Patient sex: F
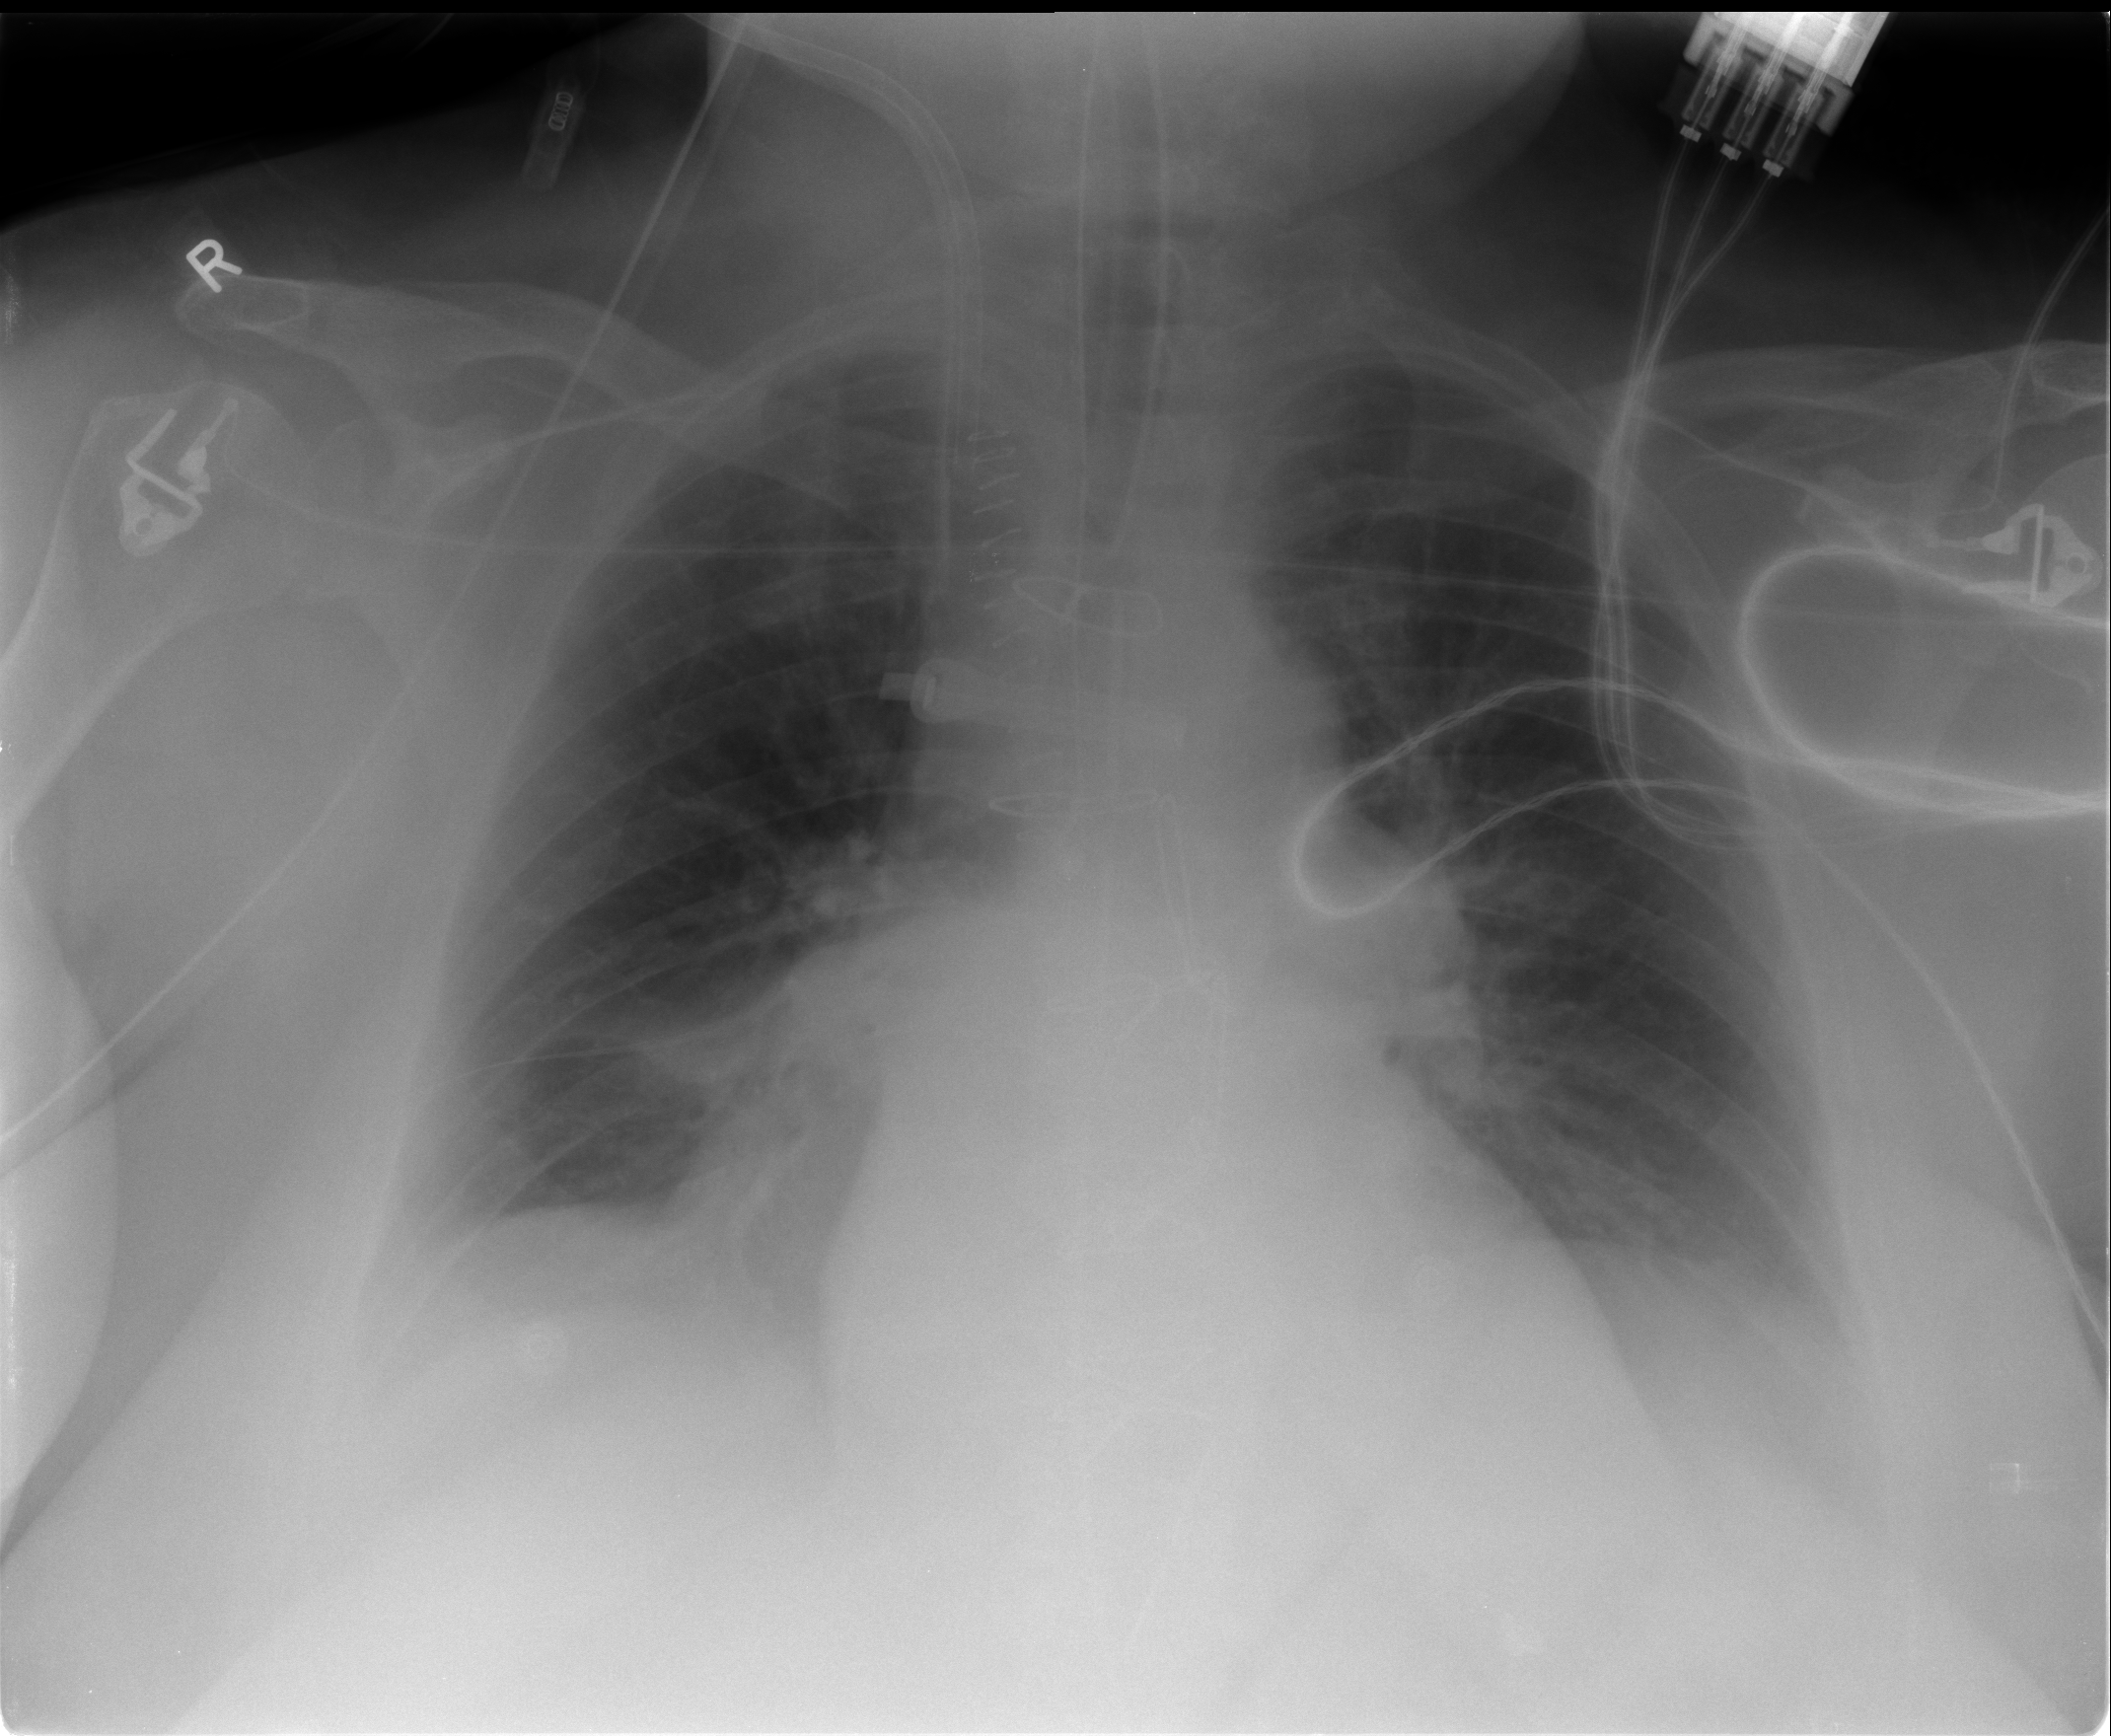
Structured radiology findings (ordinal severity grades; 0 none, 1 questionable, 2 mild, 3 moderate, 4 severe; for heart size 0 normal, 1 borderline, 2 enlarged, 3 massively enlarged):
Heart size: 0
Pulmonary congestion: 2
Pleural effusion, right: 0
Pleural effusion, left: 0
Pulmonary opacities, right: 0
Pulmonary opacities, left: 0
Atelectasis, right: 2
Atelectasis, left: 0